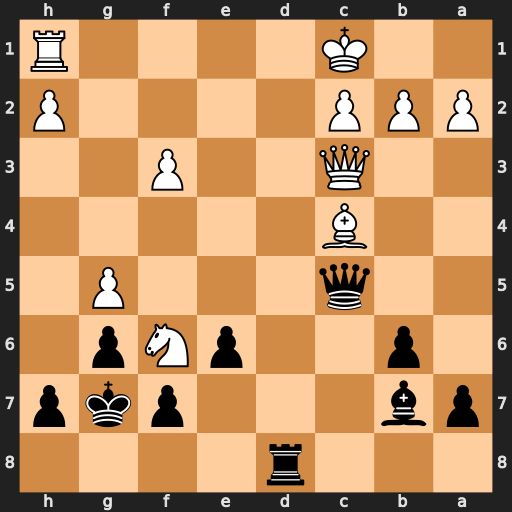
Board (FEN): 3r4/pb3pkp/1p2pNp1/2q3P1/2B5/2Q2P2/PPP4P/2K4R
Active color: b
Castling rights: -
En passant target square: -
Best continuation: Qxg5+ Kb1 Qxf6 Qxf6+ Kxf6